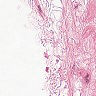
Metastatic tissue present: no